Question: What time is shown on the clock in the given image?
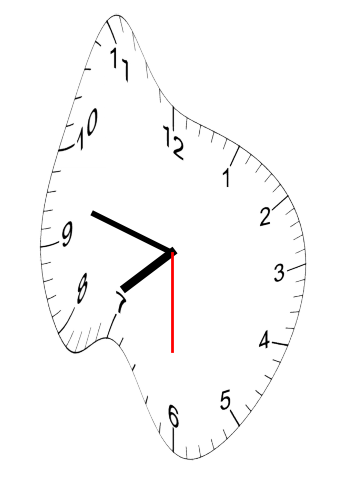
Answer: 07:47:30